Interaction volume radius: 5 \u00c5
Interaction volume height: 40 \u00c5
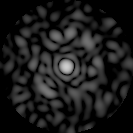
Disorder parameter: 0.838